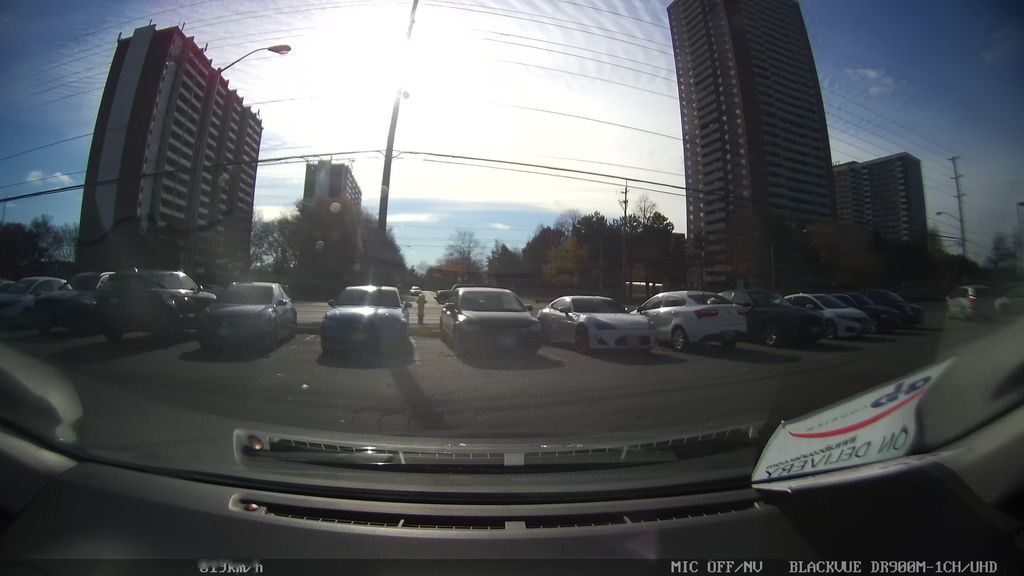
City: toronto